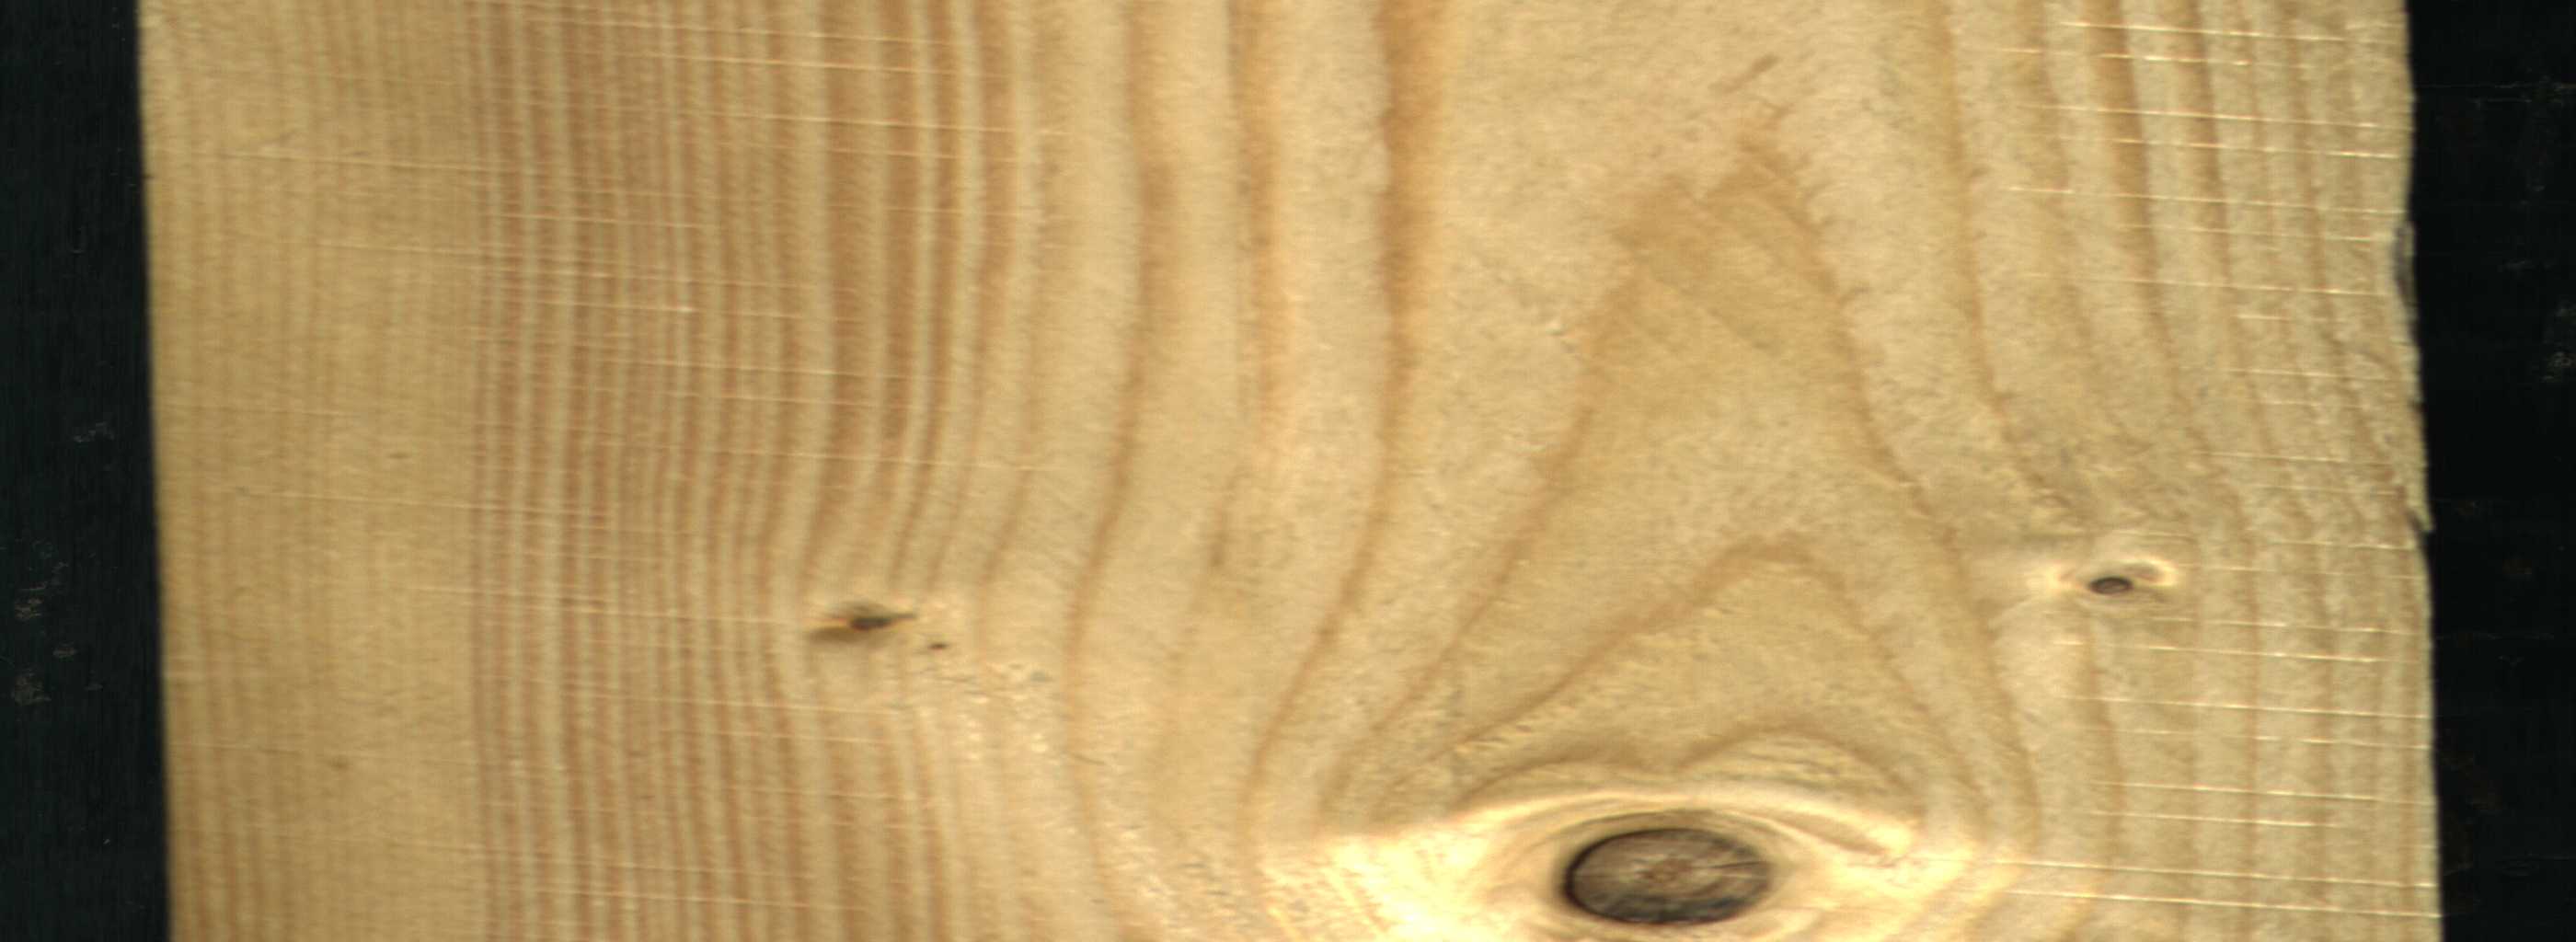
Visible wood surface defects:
Live_Knot
Live_Knot
Live_Knot